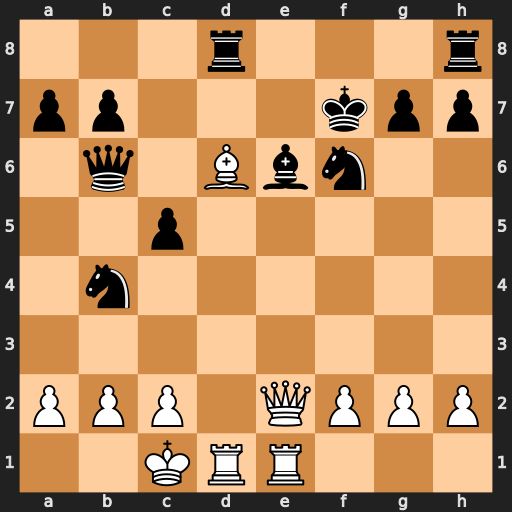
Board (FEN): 3r3r/pp3kpp/1q1Bbn2/2p5/1n6/8/PPP1QPPP/2KRR3
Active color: w
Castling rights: -
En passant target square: -
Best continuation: Qxe6+ Kg6 Re3